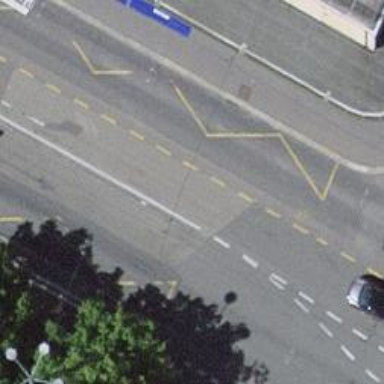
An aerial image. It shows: Bus stop for trolleybuses with designated stop position.